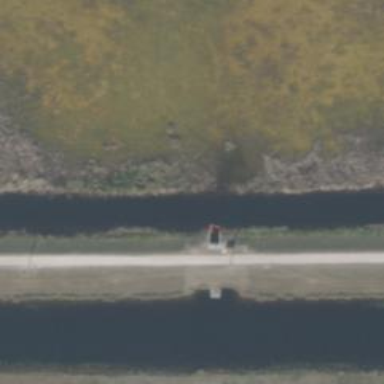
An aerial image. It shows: Canal.